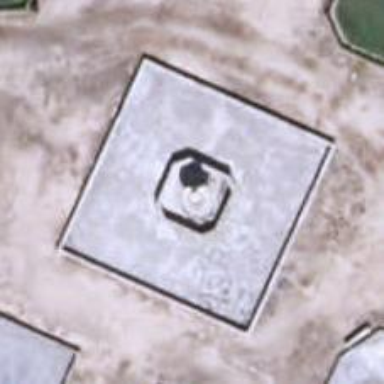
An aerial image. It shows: Fountain.